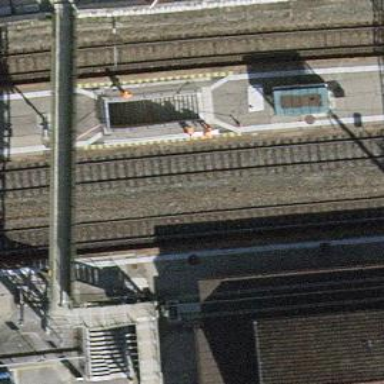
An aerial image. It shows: Railway stop with public transport stop position.